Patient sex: M
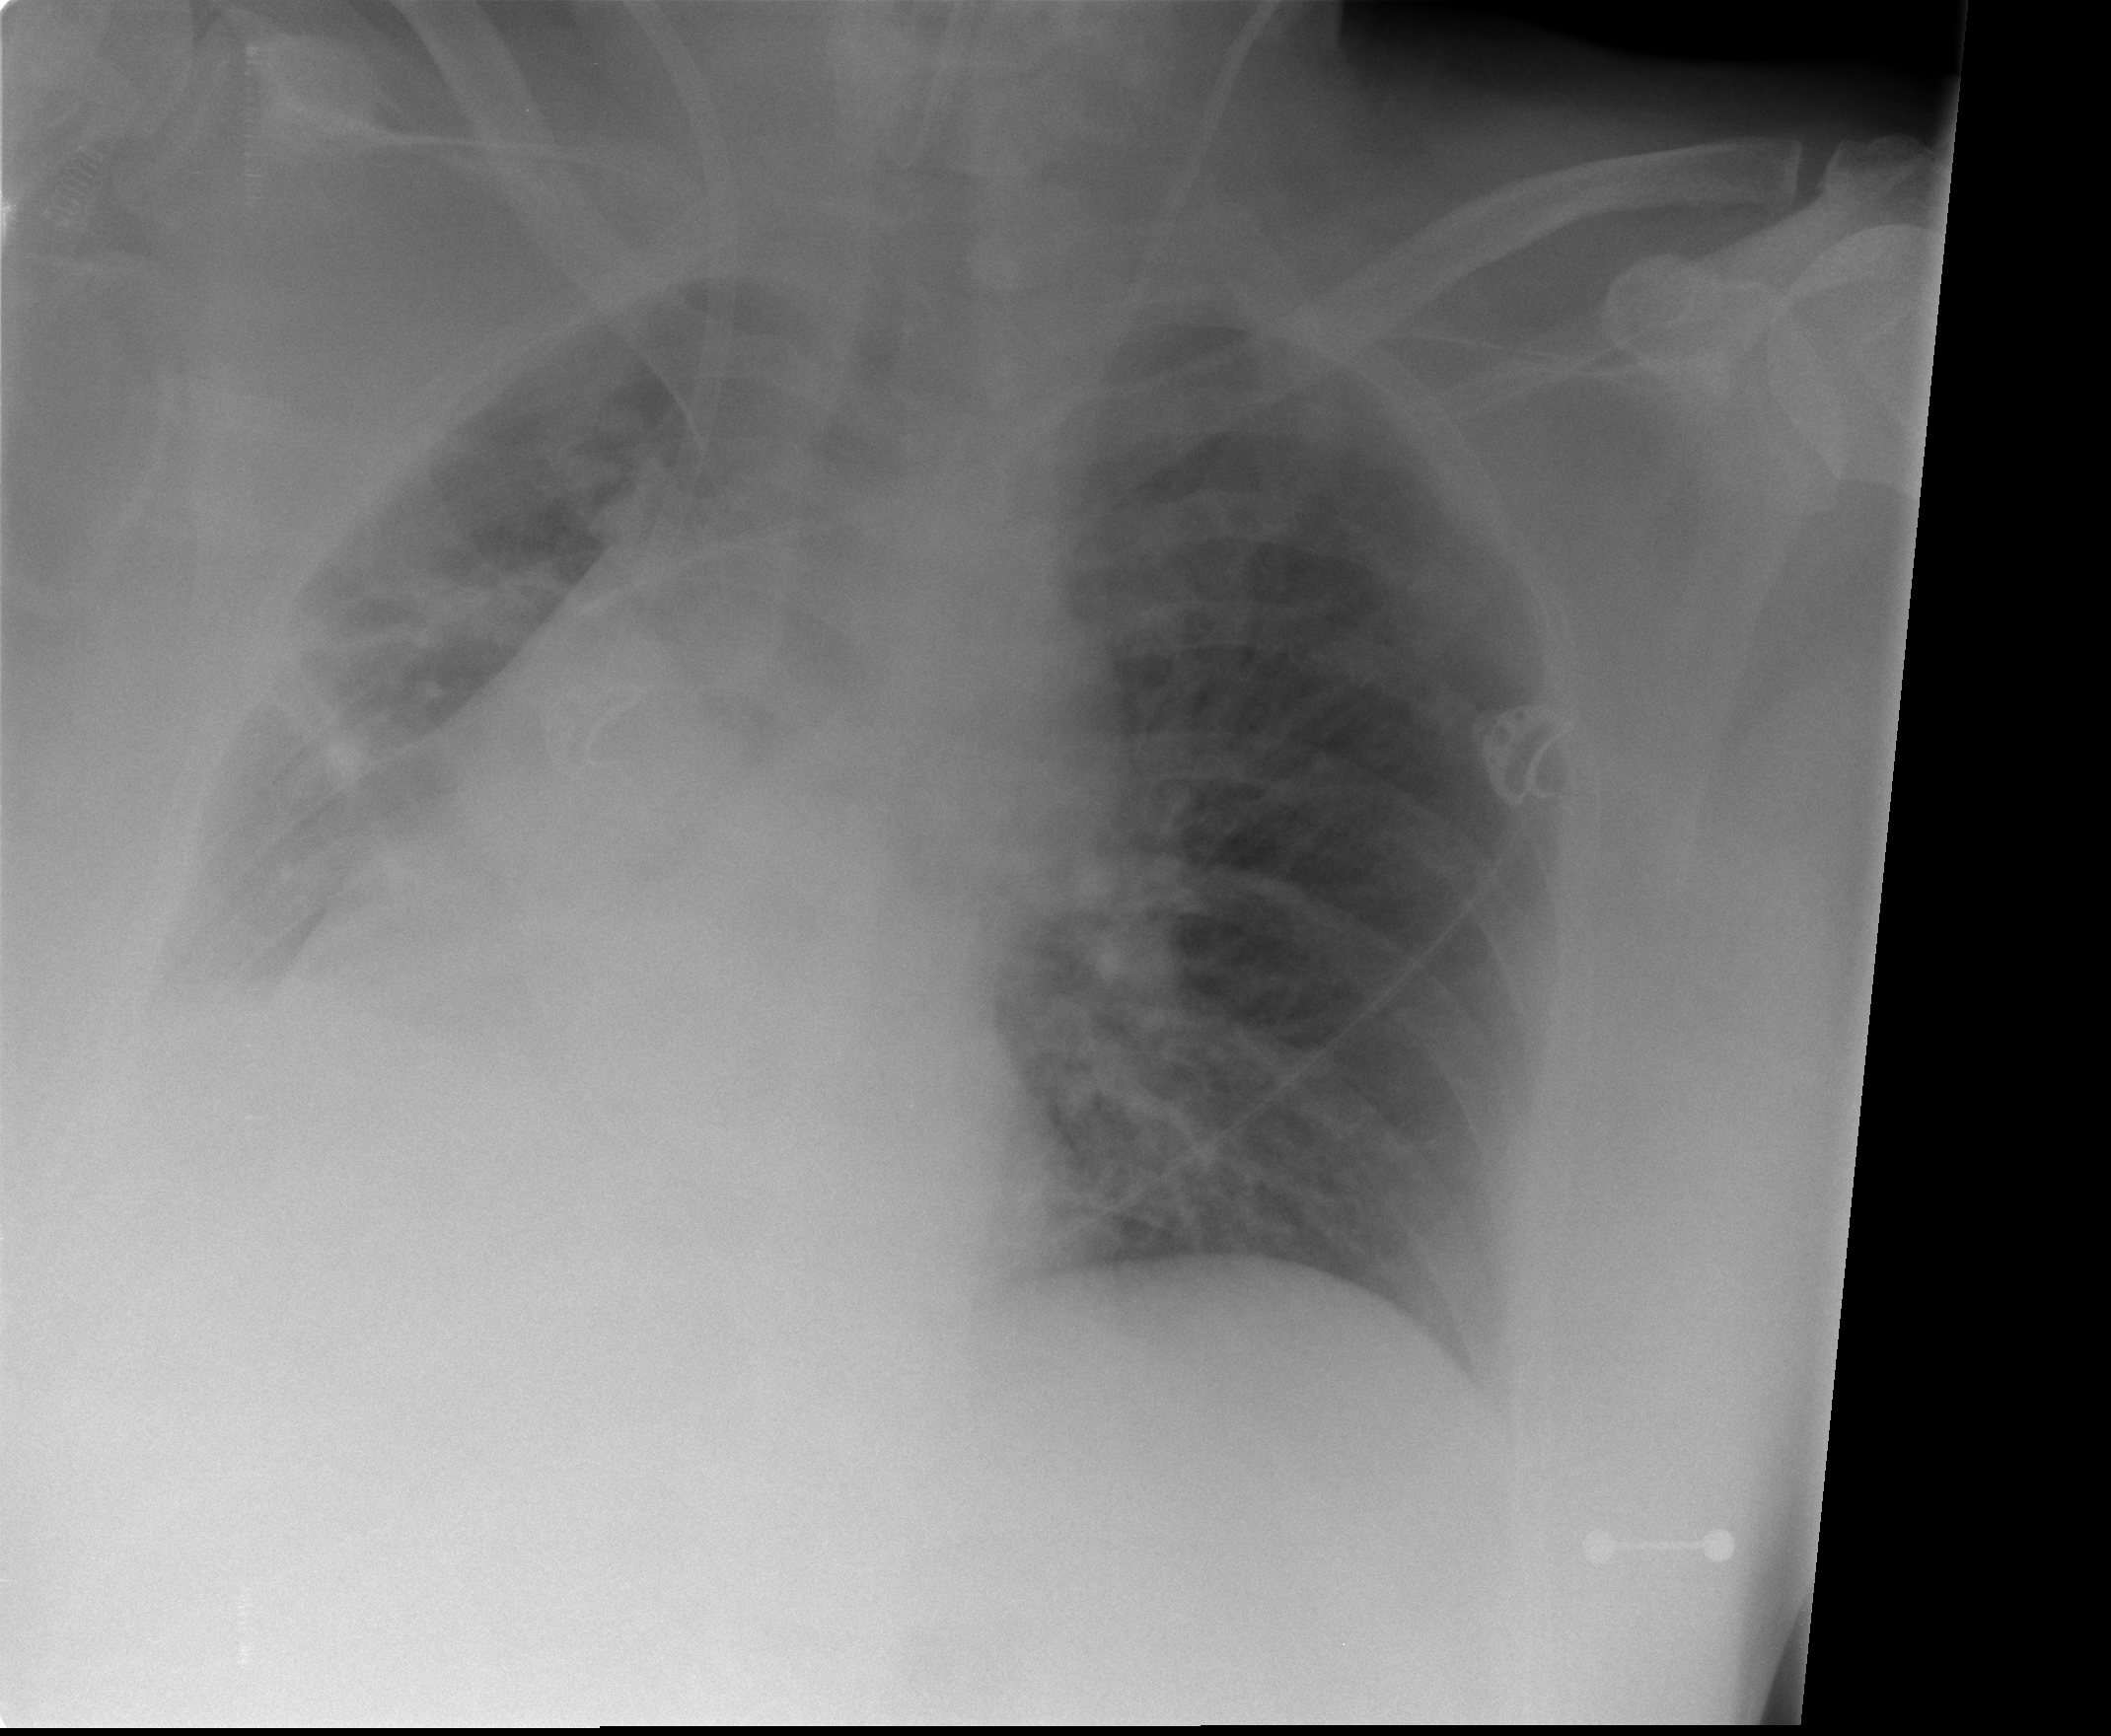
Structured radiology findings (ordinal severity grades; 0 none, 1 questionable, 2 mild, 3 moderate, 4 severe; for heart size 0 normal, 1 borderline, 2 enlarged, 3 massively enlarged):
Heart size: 1
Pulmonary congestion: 1
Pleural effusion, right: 2
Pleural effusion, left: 0
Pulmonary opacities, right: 1
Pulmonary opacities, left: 0
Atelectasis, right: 2
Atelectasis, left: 2